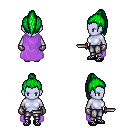
a pixel art fantasy rpg character, female body template, dark elf, purple skin, lavender cape, metal pants, green long topknot hairstyle, metal gloves, ghillies, dagger, four views (front, back, left, right), 2x2 character sprite sheet, small pixel art, hard edges, no anti-aliasing